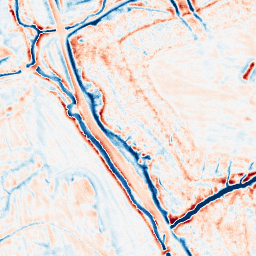
Category: edge_preserving
Decomposition family: bilateral
Decomposition parameters: d: 15
sigma_color: 25
sigma_space: 75
Upsampling method: sinc_hamming
Upsampling parameters: scale: 2
kernel_size: 16
Upsampling scale: 2